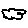
Label: cloud